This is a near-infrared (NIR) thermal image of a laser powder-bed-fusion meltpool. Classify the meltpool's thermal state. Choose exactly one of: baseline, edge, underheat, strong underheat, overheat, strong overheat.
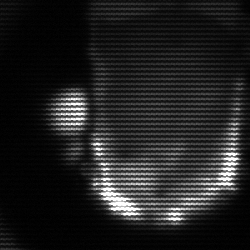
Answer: baseline